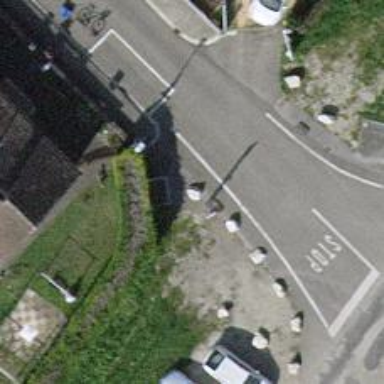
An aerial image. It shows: Block barrier.